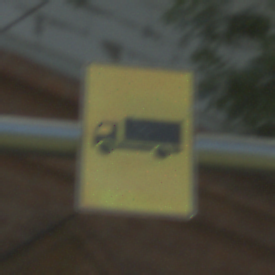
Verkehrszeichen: KFZZulaessigeGesamtmasse3Komma5TOhnePfeilsymbol
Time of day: Midday
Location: Outdoor (Suburban)
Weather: Clear
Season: NotSpecified
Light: Natural